Question: I'm starting to work with blazor, with one demo project, and Im having a problem with the charset, its not working, maybe it's not implemented where it is needed, I don't really know.
So I have the charset implemented in the 'index.html', a html file inside the wwwroot, and in my 'Index.razor' component. In my 'Index.razor' Im calling other component only with body elements, where are the words that need accents.
The code that I have in index.html (I don't really know what this code does, it came with the demo):
'''
<!DOCTYPE html>
<html>
<head>
<meta charset="UTF-8">
<meta http-equiv="X-UA-Compatible" content="ie=edge" />
<meta name="viewport" content="width=device-width, initial-scale=1.0, shrink-to-fit=no" />
<meta name="description" content="Guild Project"/>
<title>Mission Control</title>
<base href="/" />
<script src="localStorage.js"></script>
<link href="_content/RazorComponentsMaterialDesign/styles.css" rel="stylesheet" />
<script src="_content/RazorComponentsMaterialDesign/script.js"></script>
<script src="_content/RazorComponentsMaterialDesign/lib/material-components-web.js"></script>
<link href="css/Layout.css" rel="stylesheet" />
<script src="https://api.tiles.mapbox.com/mapbox-gl-js/v1.0.0/mapbox-gl.js"></script>
<link href="https://api.tiles.mapbox.com/mapbox-gl-js/v1.0.0/mapbox-gl.css" rel="stylesheet" />
</head>
<body style="margin: 0px">
<app>
<!-- "Loading" spinner -->
<div role="progressbar" class="mdc-linear-progress mdc-linear-progress--indeterminate">
<div class="mdc-linear-progress__buffer"></div>
<div class="mdc-linear-progress__bar mdc-linear-progress__primary-bar"><span class="mdc-linear-progress__bar-inner"></span></div>
<div class="mdc-linear-progress__bar mdc-linear-progress__secondary-bar"><span class="mdc-linear-progress__bar-inner"></span></div>
</div>
</app>
<script src="_framework/blazor.webassembly.js"></script>
<script src="_content/PinMapLibrary/PinMap.js"></script>
</body>
</html>
'''
Index.razor code:
'''
@page "/"
@using MissionControl.Client.Components;
<html>
<head>
<meta charset="UTF-8">
</head>
<body>
<div class="layout">
<div class="sidebar">
<Sidebar/>
</div>
</div>
</body>
</html>
'''
Here Im calling the component 'Sidebar' where I have the words that need accents.
Sidebar code:
'''
<p>Permissoes</p>
'''
As you can see Im implementing the charset in the index.html and in the Index.razor but its not working. You can see that in the image bellow.

I think I put all the information that you need to know about this issue but if you have some doubts just leave a comment. Thank you for your attention.
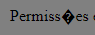
Answer: Save all your source code with UTF-8 encoding:
In Visual Studio
- - - <URL>- - -
To configure VS to save as Unicode per default :
Tools -> Options -> Environment -> Documents
Check